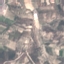
Land use / land cover: PermanentCrop